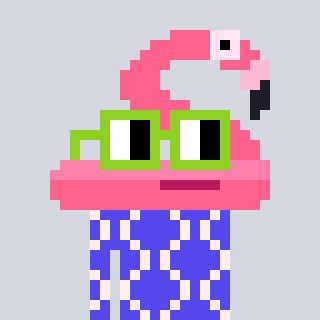
a pixel art character with square light green glasses, a flamingo-shaped head and a computerblue-colored body on a cool background